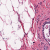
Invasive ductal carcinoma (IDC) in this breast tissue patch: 0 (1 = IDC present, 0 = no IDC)